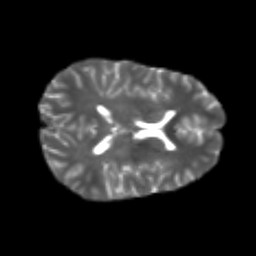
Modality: T2w
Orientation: axial
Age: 22
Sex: male
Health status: healthy
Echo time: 0.074 s